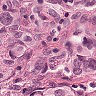
Metastatic tissue present: yes